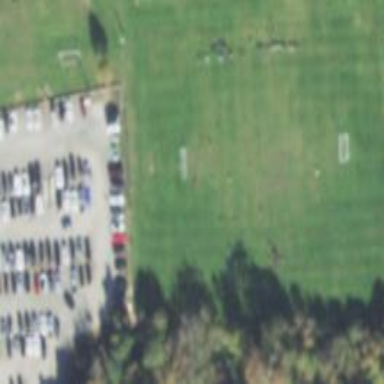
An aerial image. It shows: Soccer pitch designated for leisure and sports activities.